Question: my question is a pre-code question, as I would like to verify if and which is the best option to go about this - either formula, VBA or not possible.
I have a main workbook with an array of codes inside cells in sheet 1 - all in the format HXXX-XXX-XXX where X is numbers ranging from 0-9. Each code has an associated revision number as shown in the attached picture.

The workbook itself is named in the format: 'HXXX-XXX-XXX-YY Example Title' where YY can be any number starting from 0 to infinity (in theory). Only YY is subject to updates in the title. If changes are made in this workbook, then a new version is saved, with the YY changing in the title to the next consecutive number - Nothing else changes.
From this main workbook there are a large number of other workbooks (around 50) which share the same codes and revisions. My goal is to link all these workbooks up so that I only have to update a core main workbook and the rest of the codes (HXXX-XXX-XXX) revisions in all the other linked workbooks update accordingly.
The problem is that the other linked workbooks have a dynamic name in the format: 'HXXX-XXX-XXX-YY Example Title 2' where YY can be any number starting from 0 to infinity. YY gets updated to the next consecutive number if a change is made inside the document and this document is then saved as a separate document using Save As. NOTE: not all workbooks will get updated at the same time, as it all depends on which codes and therefore revisions are changing.
My question is firstly, is this possible with current excel functions to update links with ever-changing workbook links, which are saved as different files each time in the same folder?
Secondly, I have read about the INDIRECT function, but it is limited only to having the required workbooks opened at the same time as the updates to the main workbook, hence I am unsure that Formulas will work (I will be linking 50 workbooks to the main workbook) - From this I am gauging that VBA may be the best option, but I would like to double check this is possible before I begin attempting the code.
Of course the use of Formulas in the sheets would be much better, but because the file names are dynamic, and since the updated workbooks are saved as different files each time changes are made to it, I don't believe this is possible.
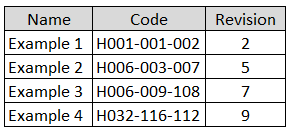
Answer: If I understand your problem correctly you need to differentiate between 3 things.
The problem with this is that formulas crossing workbooks have the big disadvantage, that you need to have the source-workbook open, otherwise manny formulas will not work correctly or update. You also have the disadvantage that saving the file needs still to be done automatically. The advantage is that you do not need VBA macros.
With Power Query youmight be able to solve the problems with the dynamic names.You can even read a whole folder of files, combine them and do transformations without the need to open the files manually. But you still need to save new files manually and the files will only update once they are opened.
You can prettymuch do everything you asked in your problem description but VBA has its own disadvantages. Firstly the file-format ".xlsm" is not allowed by the IT department everywhere. Also to work, every user using the files needs to activate macros, otherwise the macros won't get executed. Therefore I think a VBA solution is better fitted if you only have a small circle of users or if you can execute the macros on your own (e.g. if the main workbook was updated, you need to execute a macro which opens, modifies and saves all affected files). After that you colleagues do not need VBA themself.
To avoid VBA you could try to create a Power Query in each "other workbook". The query will read all filenames in the folder where the main workbook is located. Now you sort and filter for the workbook with the newest/highest ID/Titel automatically and load the result as an seperate Excel sheet (all that is possible with power query and without VBA).
Now you can use the "indirect" formula to use the ID/Titel to link to the newest main workbook. As mentioned above this will require that the main workbook is opened. Otherwise the indirect formula will not update the values. If that is out of the question, you probably need to go with VBA.